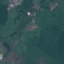
Land use / land cover class: Pasture